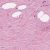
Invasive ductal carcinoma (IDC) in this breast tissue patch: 1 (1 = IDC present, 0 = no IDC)